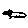
Label: cat